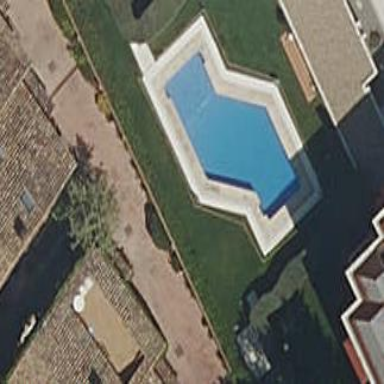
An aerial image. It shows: Swimming pool located in leisure land.